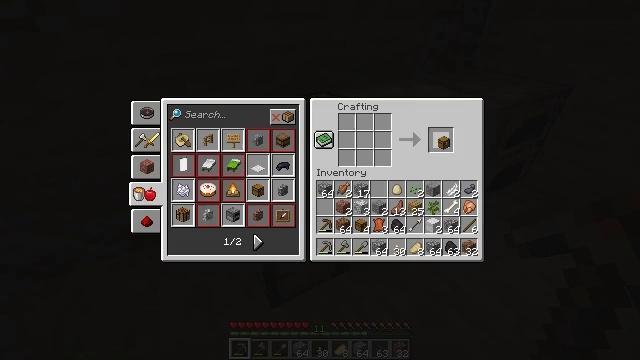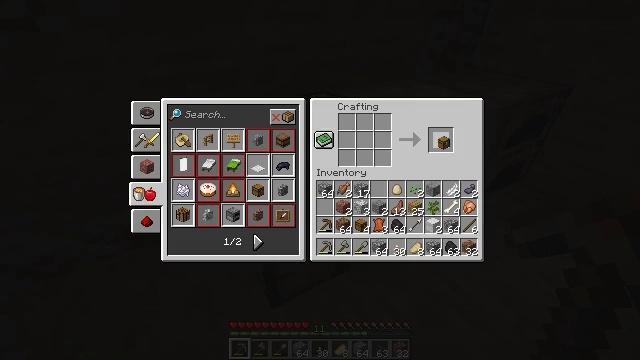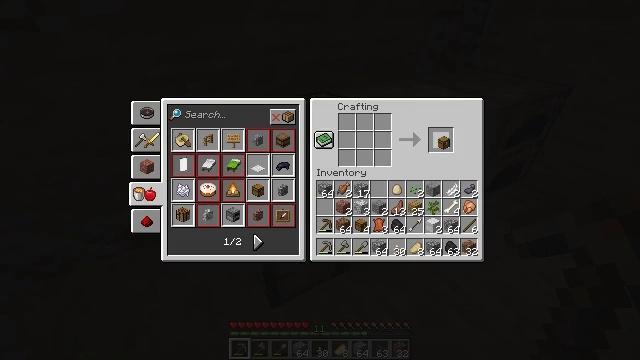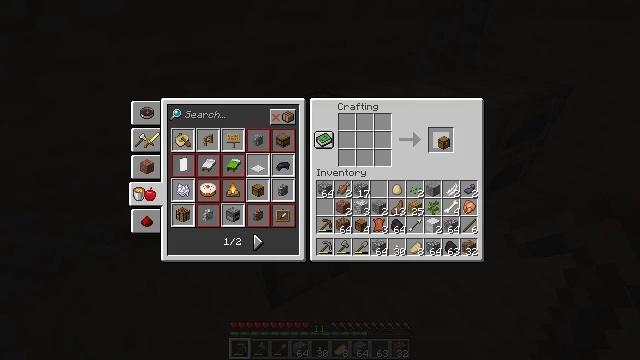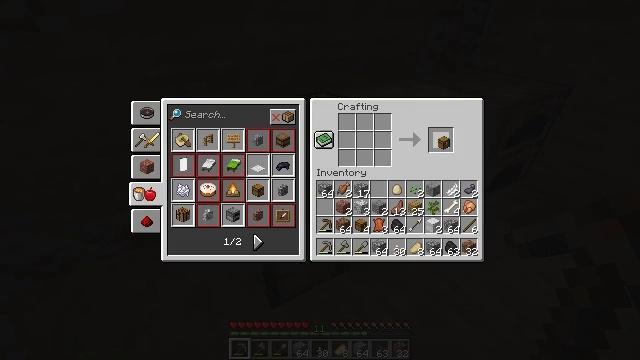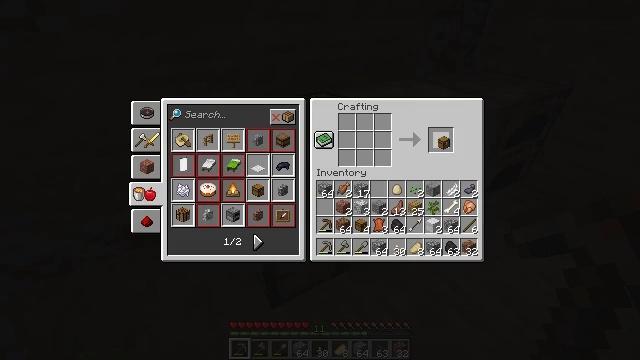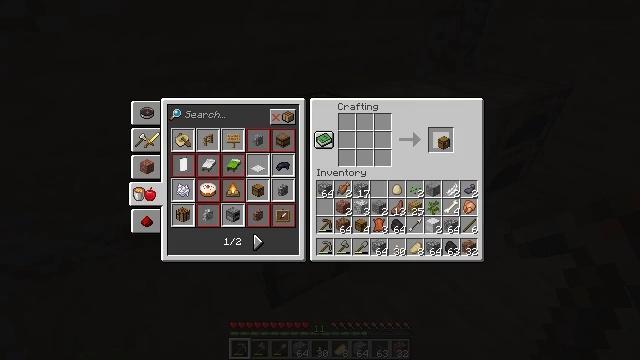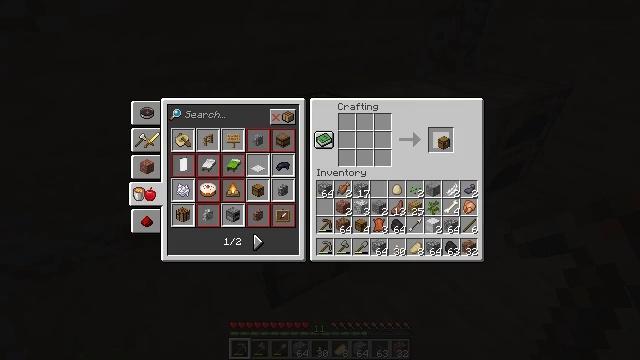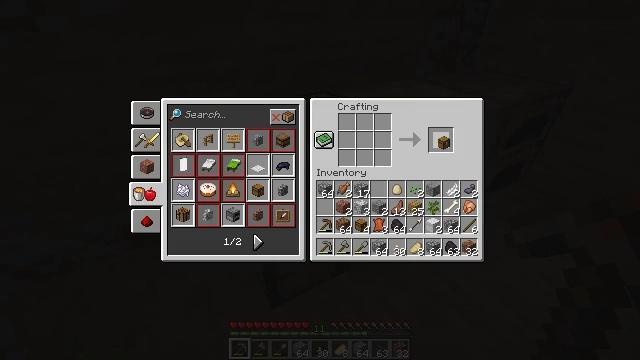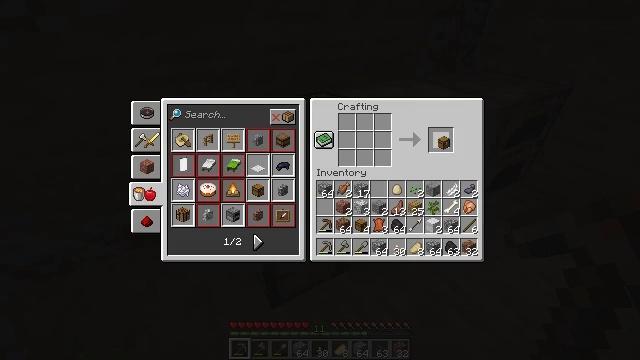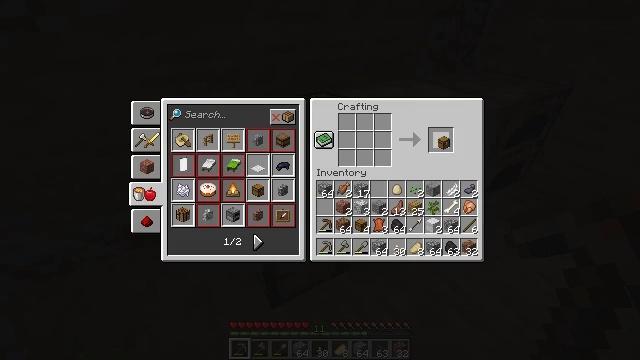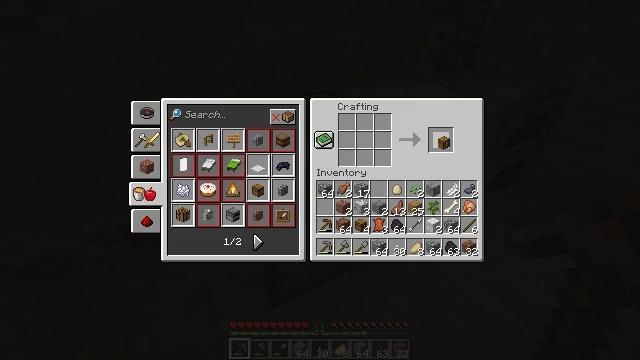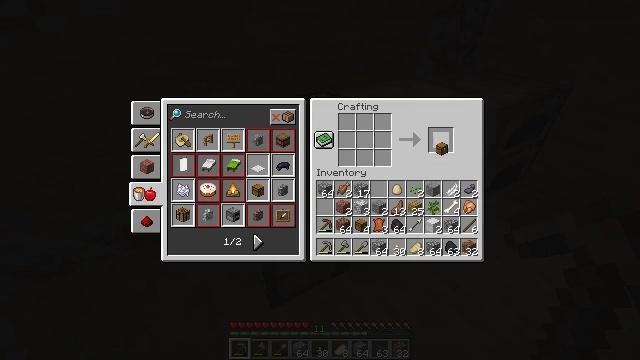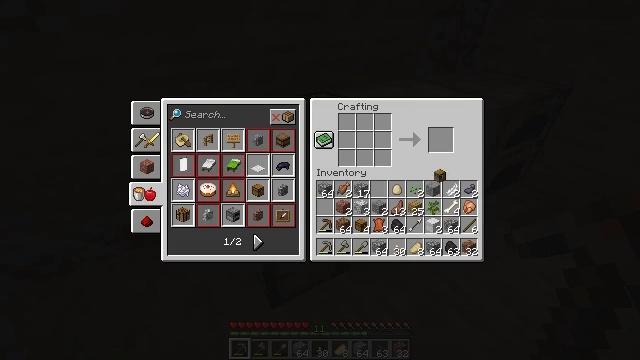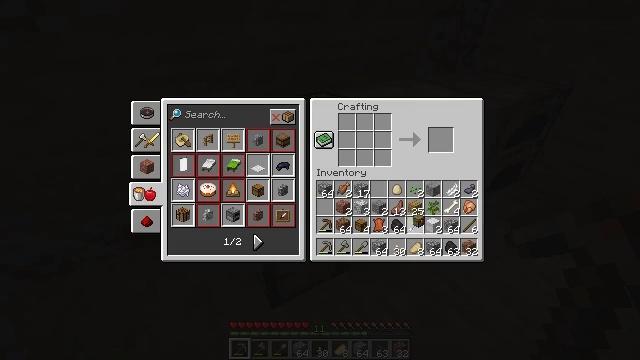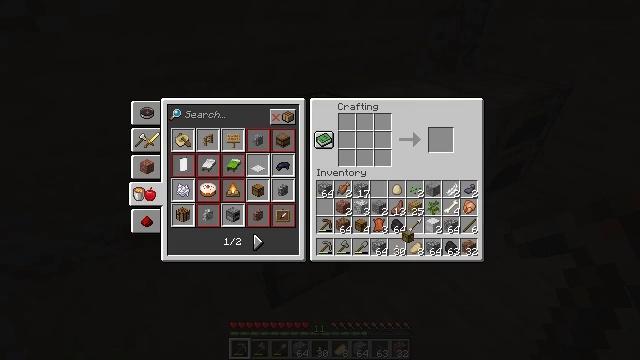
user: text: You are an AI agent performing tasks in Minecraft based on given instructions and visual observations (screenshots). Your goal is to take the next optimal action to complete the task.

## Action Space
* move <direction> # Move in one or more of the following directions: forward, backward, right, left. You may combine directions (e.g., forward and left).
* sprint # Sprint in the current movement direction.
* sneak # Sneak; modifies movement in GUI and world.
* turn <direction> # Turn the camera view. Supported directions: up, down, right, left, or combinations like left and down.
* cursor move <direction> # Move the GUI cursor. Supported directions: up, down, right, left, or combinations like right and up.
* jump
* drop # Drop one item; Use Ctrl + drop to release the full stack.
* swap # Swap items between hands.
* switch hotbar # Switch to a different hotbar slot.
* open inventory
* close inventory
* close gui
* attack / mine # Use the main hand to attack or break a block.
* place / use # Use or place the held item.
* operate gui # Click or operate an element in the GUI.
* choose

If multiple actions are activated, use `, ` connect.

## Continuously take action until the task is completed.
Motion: motion action
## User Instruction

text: Make a white carpet on the crafting table.
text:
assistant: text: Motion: open gui
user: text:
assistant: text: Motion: no_op
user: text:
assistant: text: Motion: no_op
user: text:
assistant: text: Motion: no_op
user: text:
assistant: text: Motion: no_op
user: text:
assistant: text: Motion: no_op
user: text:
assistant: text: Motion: no_op
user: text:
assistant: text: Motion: no_op
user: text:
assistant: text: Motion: no_op
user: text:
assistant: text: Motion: no_op
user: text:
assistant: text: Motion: no_op
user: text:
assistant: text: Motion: no_op
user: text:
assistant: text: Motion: cursor move down
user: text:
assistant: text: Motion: cursor move left and down
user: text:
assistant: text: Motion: cursor move left and down
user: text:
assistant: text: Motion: no_op
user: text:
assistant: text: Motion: no_op
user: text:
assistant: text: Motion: no_op
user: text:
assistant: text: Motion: cursor move left
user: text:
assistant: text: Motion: no_op
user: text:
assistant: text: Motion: no_op
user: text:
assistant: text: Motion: no_op
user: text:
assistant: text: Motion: no_op
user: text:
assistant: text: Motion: no_op
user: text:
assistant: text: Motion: no_op
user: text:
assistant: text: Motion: no_op
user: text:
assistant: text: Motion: no_op
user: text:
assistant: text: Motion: no_op
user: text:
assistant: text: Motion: no_op
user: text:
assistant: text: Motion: no_op